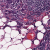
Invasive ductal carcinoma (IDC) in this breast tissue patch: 1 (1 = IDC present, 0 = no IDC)